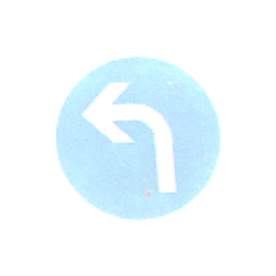
Verkehrszeichen: VorgeschriebeneFahrtrichtungLinks
Zusatzzeichen unten: BesondereFahrzeugeUndTransportgueter11
Umgebung: Outdoor, Nature
Tageszeit: Midday
Wetter: Clear
Licht: Natural
Jahreszeit: NotSpecified
Kontrast: HighContrast